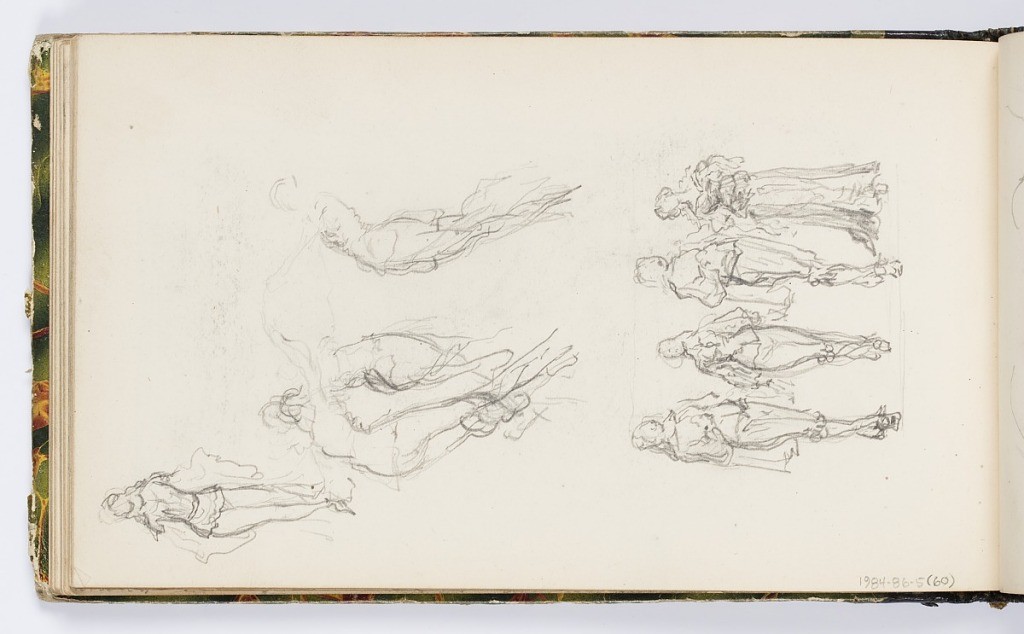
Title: Sketchbook Page: Figures
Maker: Kenyon Cox, American, 1856–1919
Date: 1875
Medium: Graphite on paper
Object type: Sketchbook folio
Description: Small figures studies in period costume, possibly 17th-century. Below, group of four standing figures, with three men and one woman, at right. Center, three figures, possibly dancing. Upper left, standing figure.